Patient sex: M
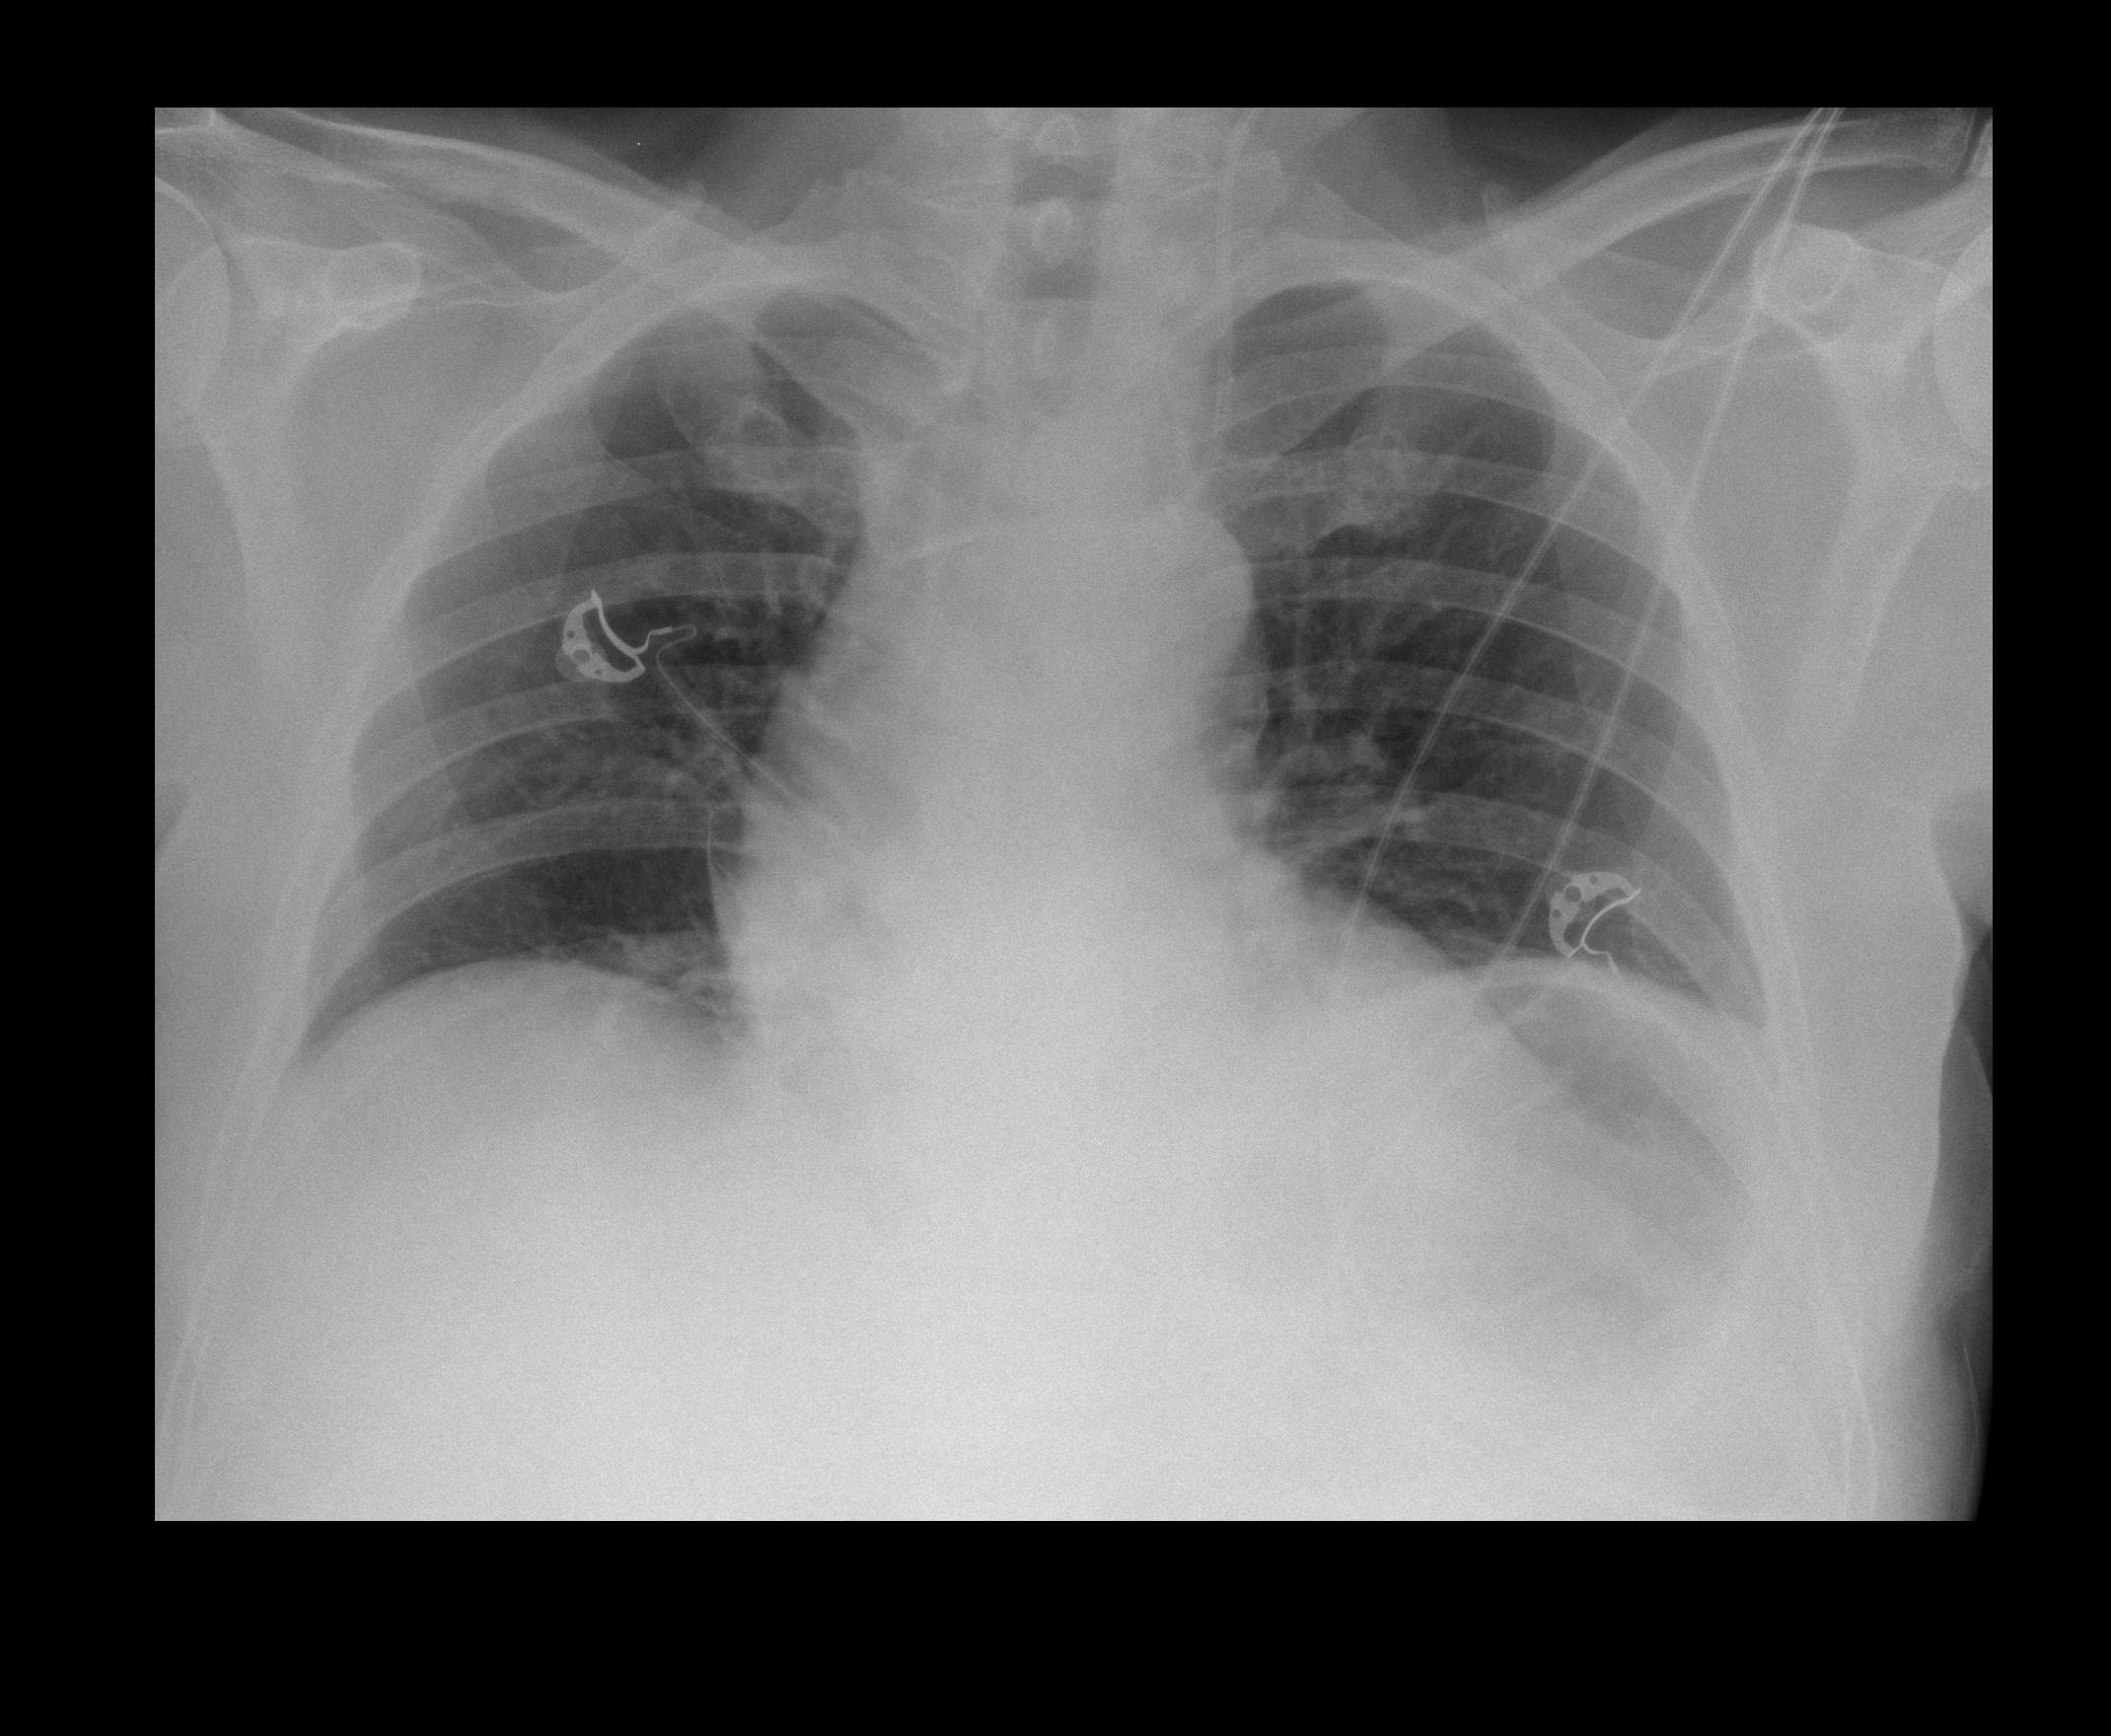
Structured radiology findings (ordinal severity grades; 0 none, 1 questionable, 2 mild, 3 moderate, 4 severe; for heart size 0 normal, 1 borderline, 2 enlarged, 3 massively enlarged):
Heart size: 0
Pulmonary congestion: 0
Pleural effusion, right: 0
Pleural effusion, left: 0
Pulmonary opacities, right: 0
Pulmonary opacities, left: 0
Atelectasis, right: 1
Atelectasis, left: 1